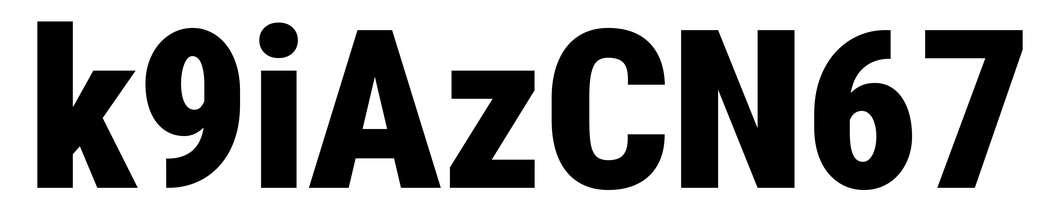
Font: Roboto_Condensed_Black